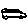
Label: car